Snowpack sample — Snodgrass Mountain, Crested Butte, Colorado (2/4/25, 12:06 PM MST)
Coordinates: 38.923, -106.968
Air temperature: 35 °F
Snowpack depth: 80 cm
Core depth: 60 cm
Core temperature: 32 °F
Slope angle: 14°, slope face: 78°
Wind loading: low
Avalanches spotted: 0
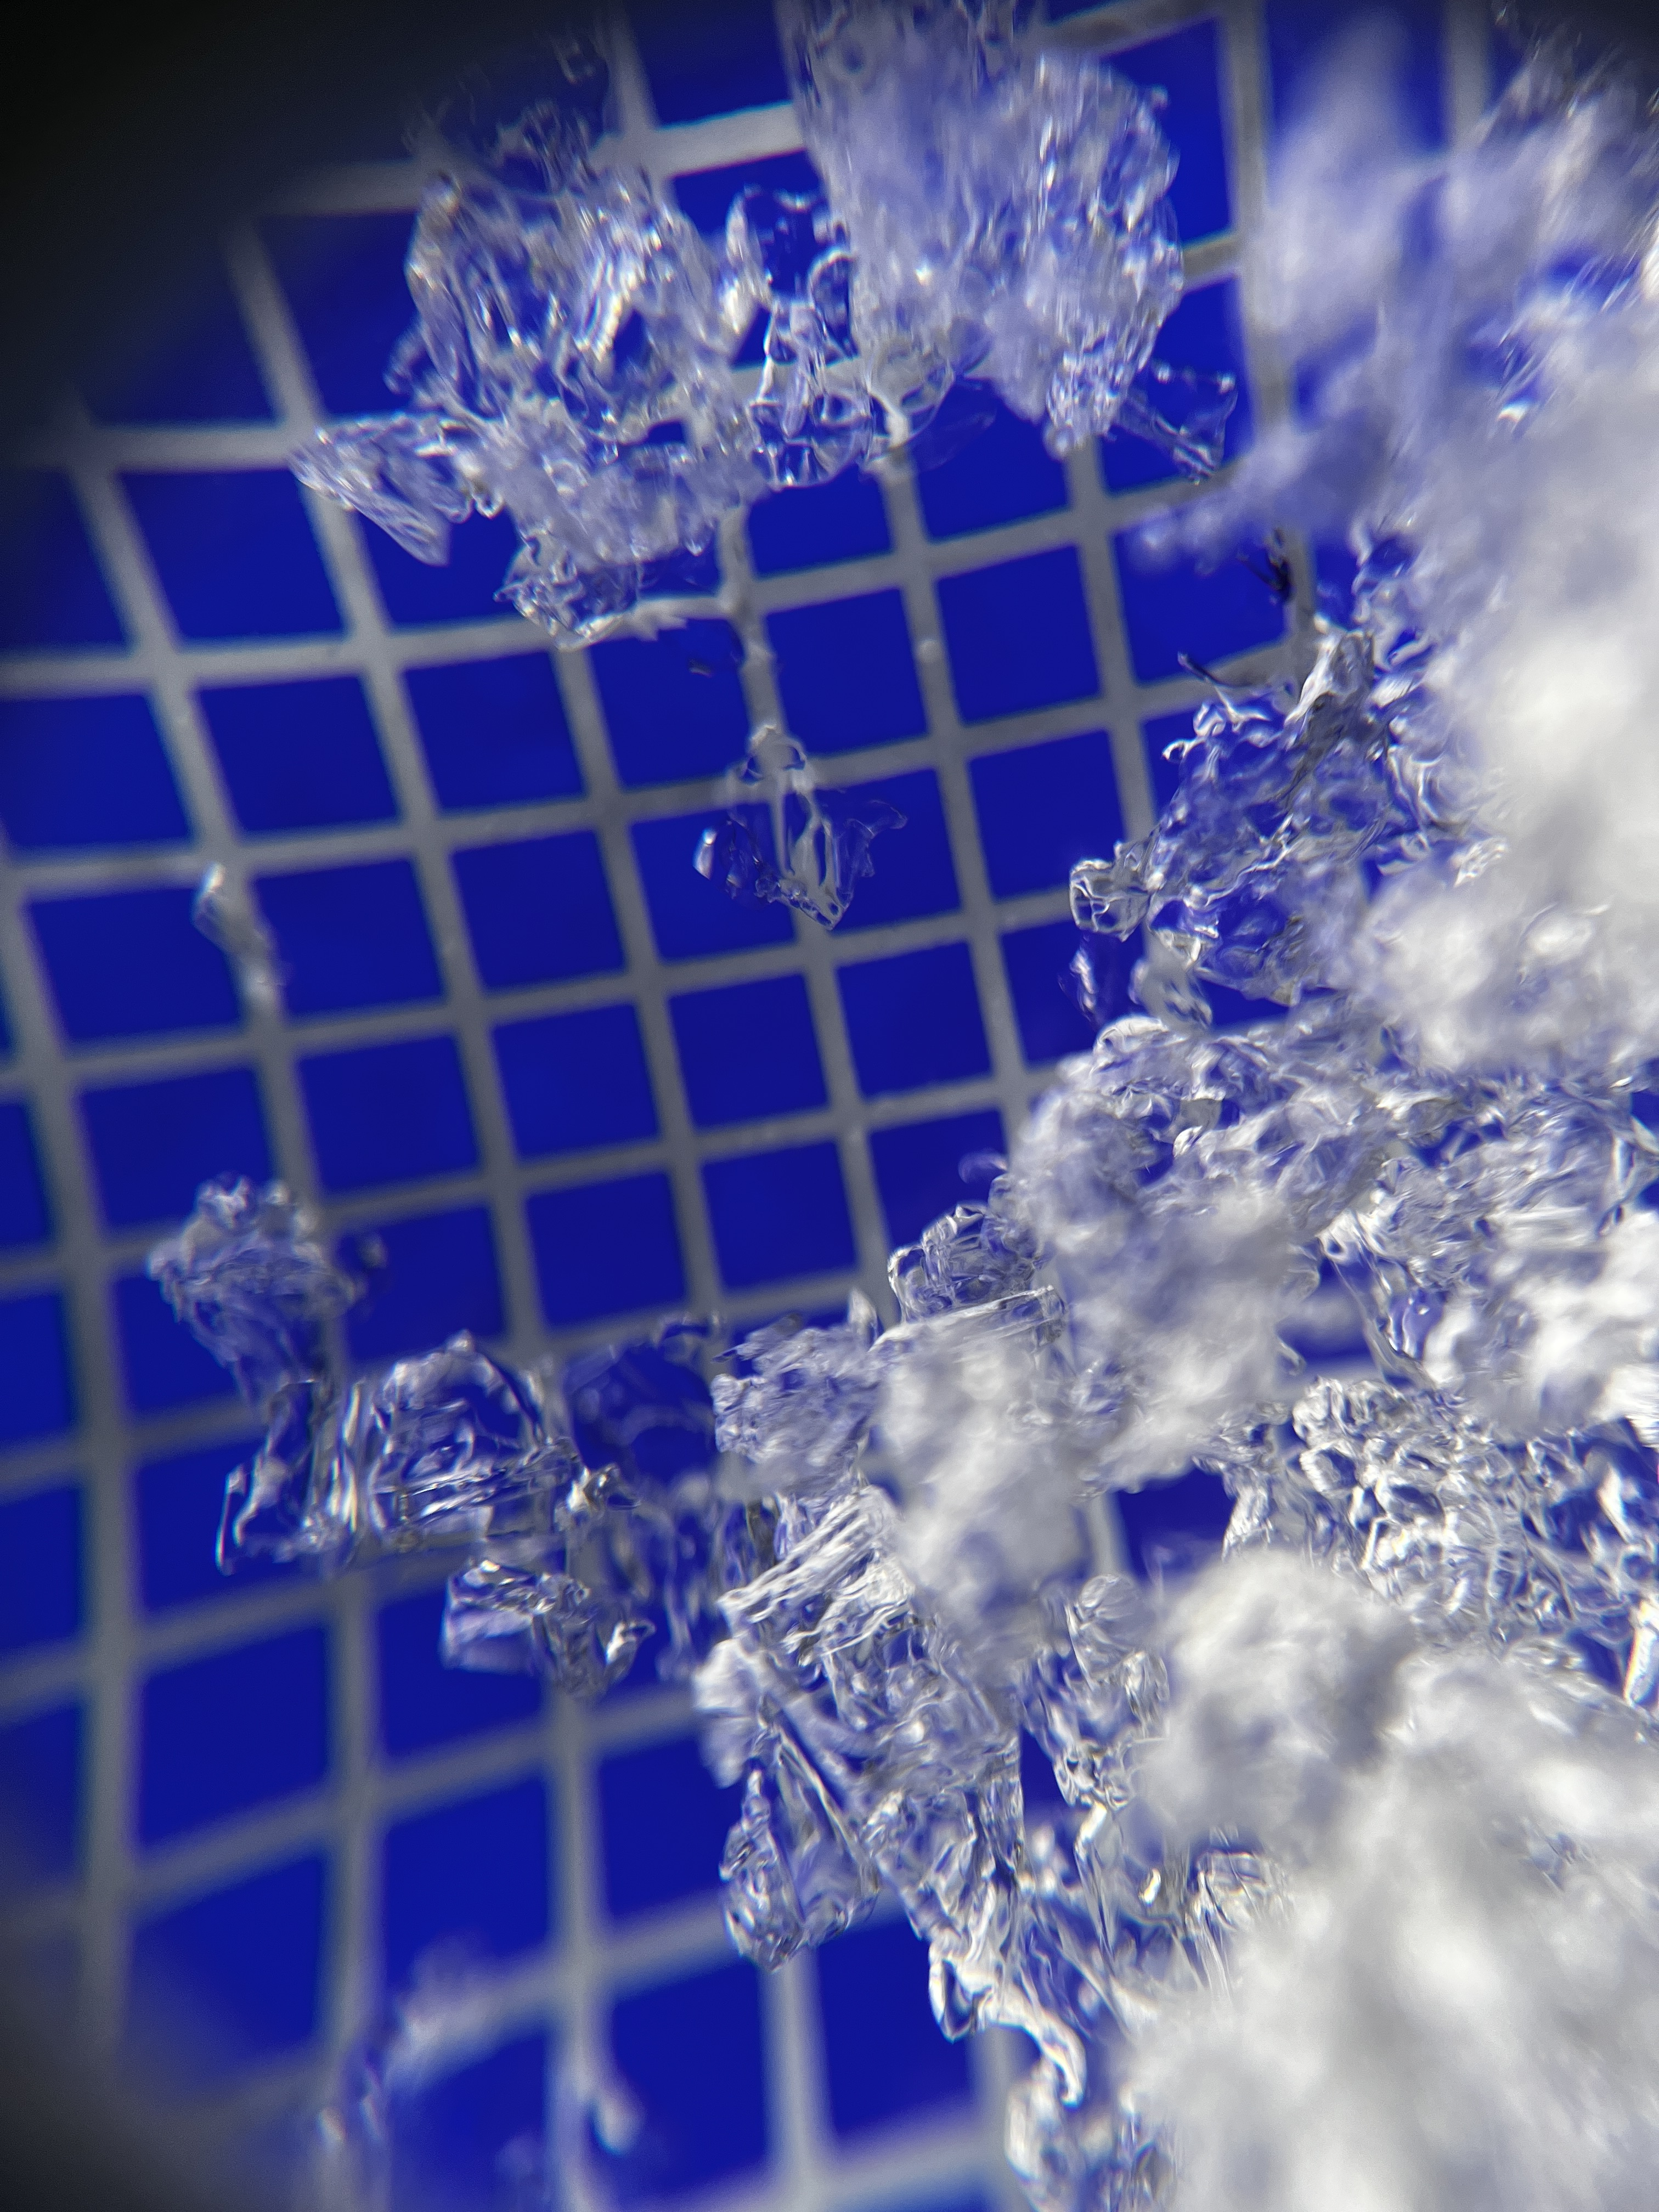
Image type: magnified_profile
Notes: No avalanches nearby, unusually warm weather for the last month reported by residents, Collected 25 yards from treeline